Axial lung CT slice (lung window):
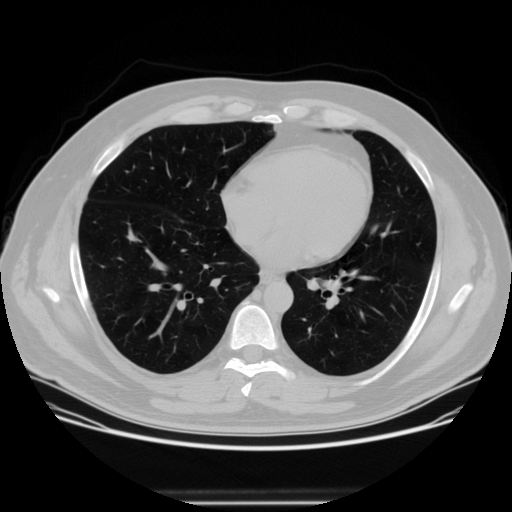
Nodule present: no